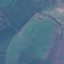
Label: Pasture